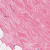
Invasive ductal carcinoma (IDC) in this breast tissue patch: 0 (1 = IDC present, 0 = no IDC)